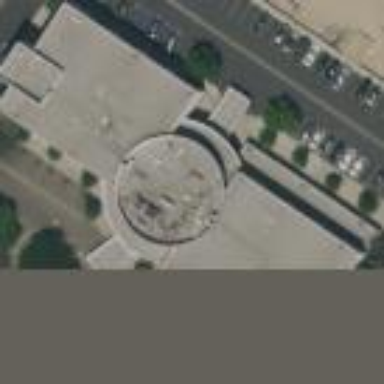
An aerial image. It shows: Commercial building.